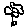
Label: flower